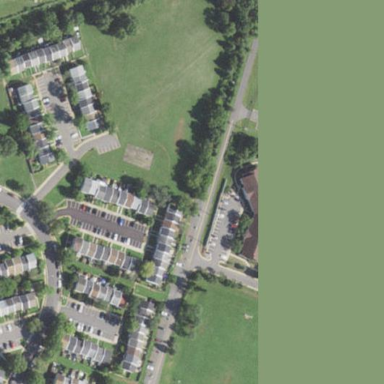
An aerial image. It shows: Recreation ground covered with grass.